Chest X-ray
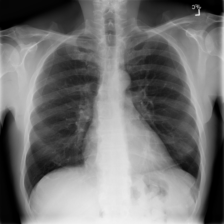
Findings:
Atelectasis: negative
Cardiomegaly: positive
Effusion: positive
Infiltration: negative
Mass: negative
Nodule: negative
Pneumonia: negative
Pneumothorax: negative
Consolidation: negative
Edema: negative
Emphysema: negative
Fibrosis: negative
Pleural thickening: negative
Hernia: negative